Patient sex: M
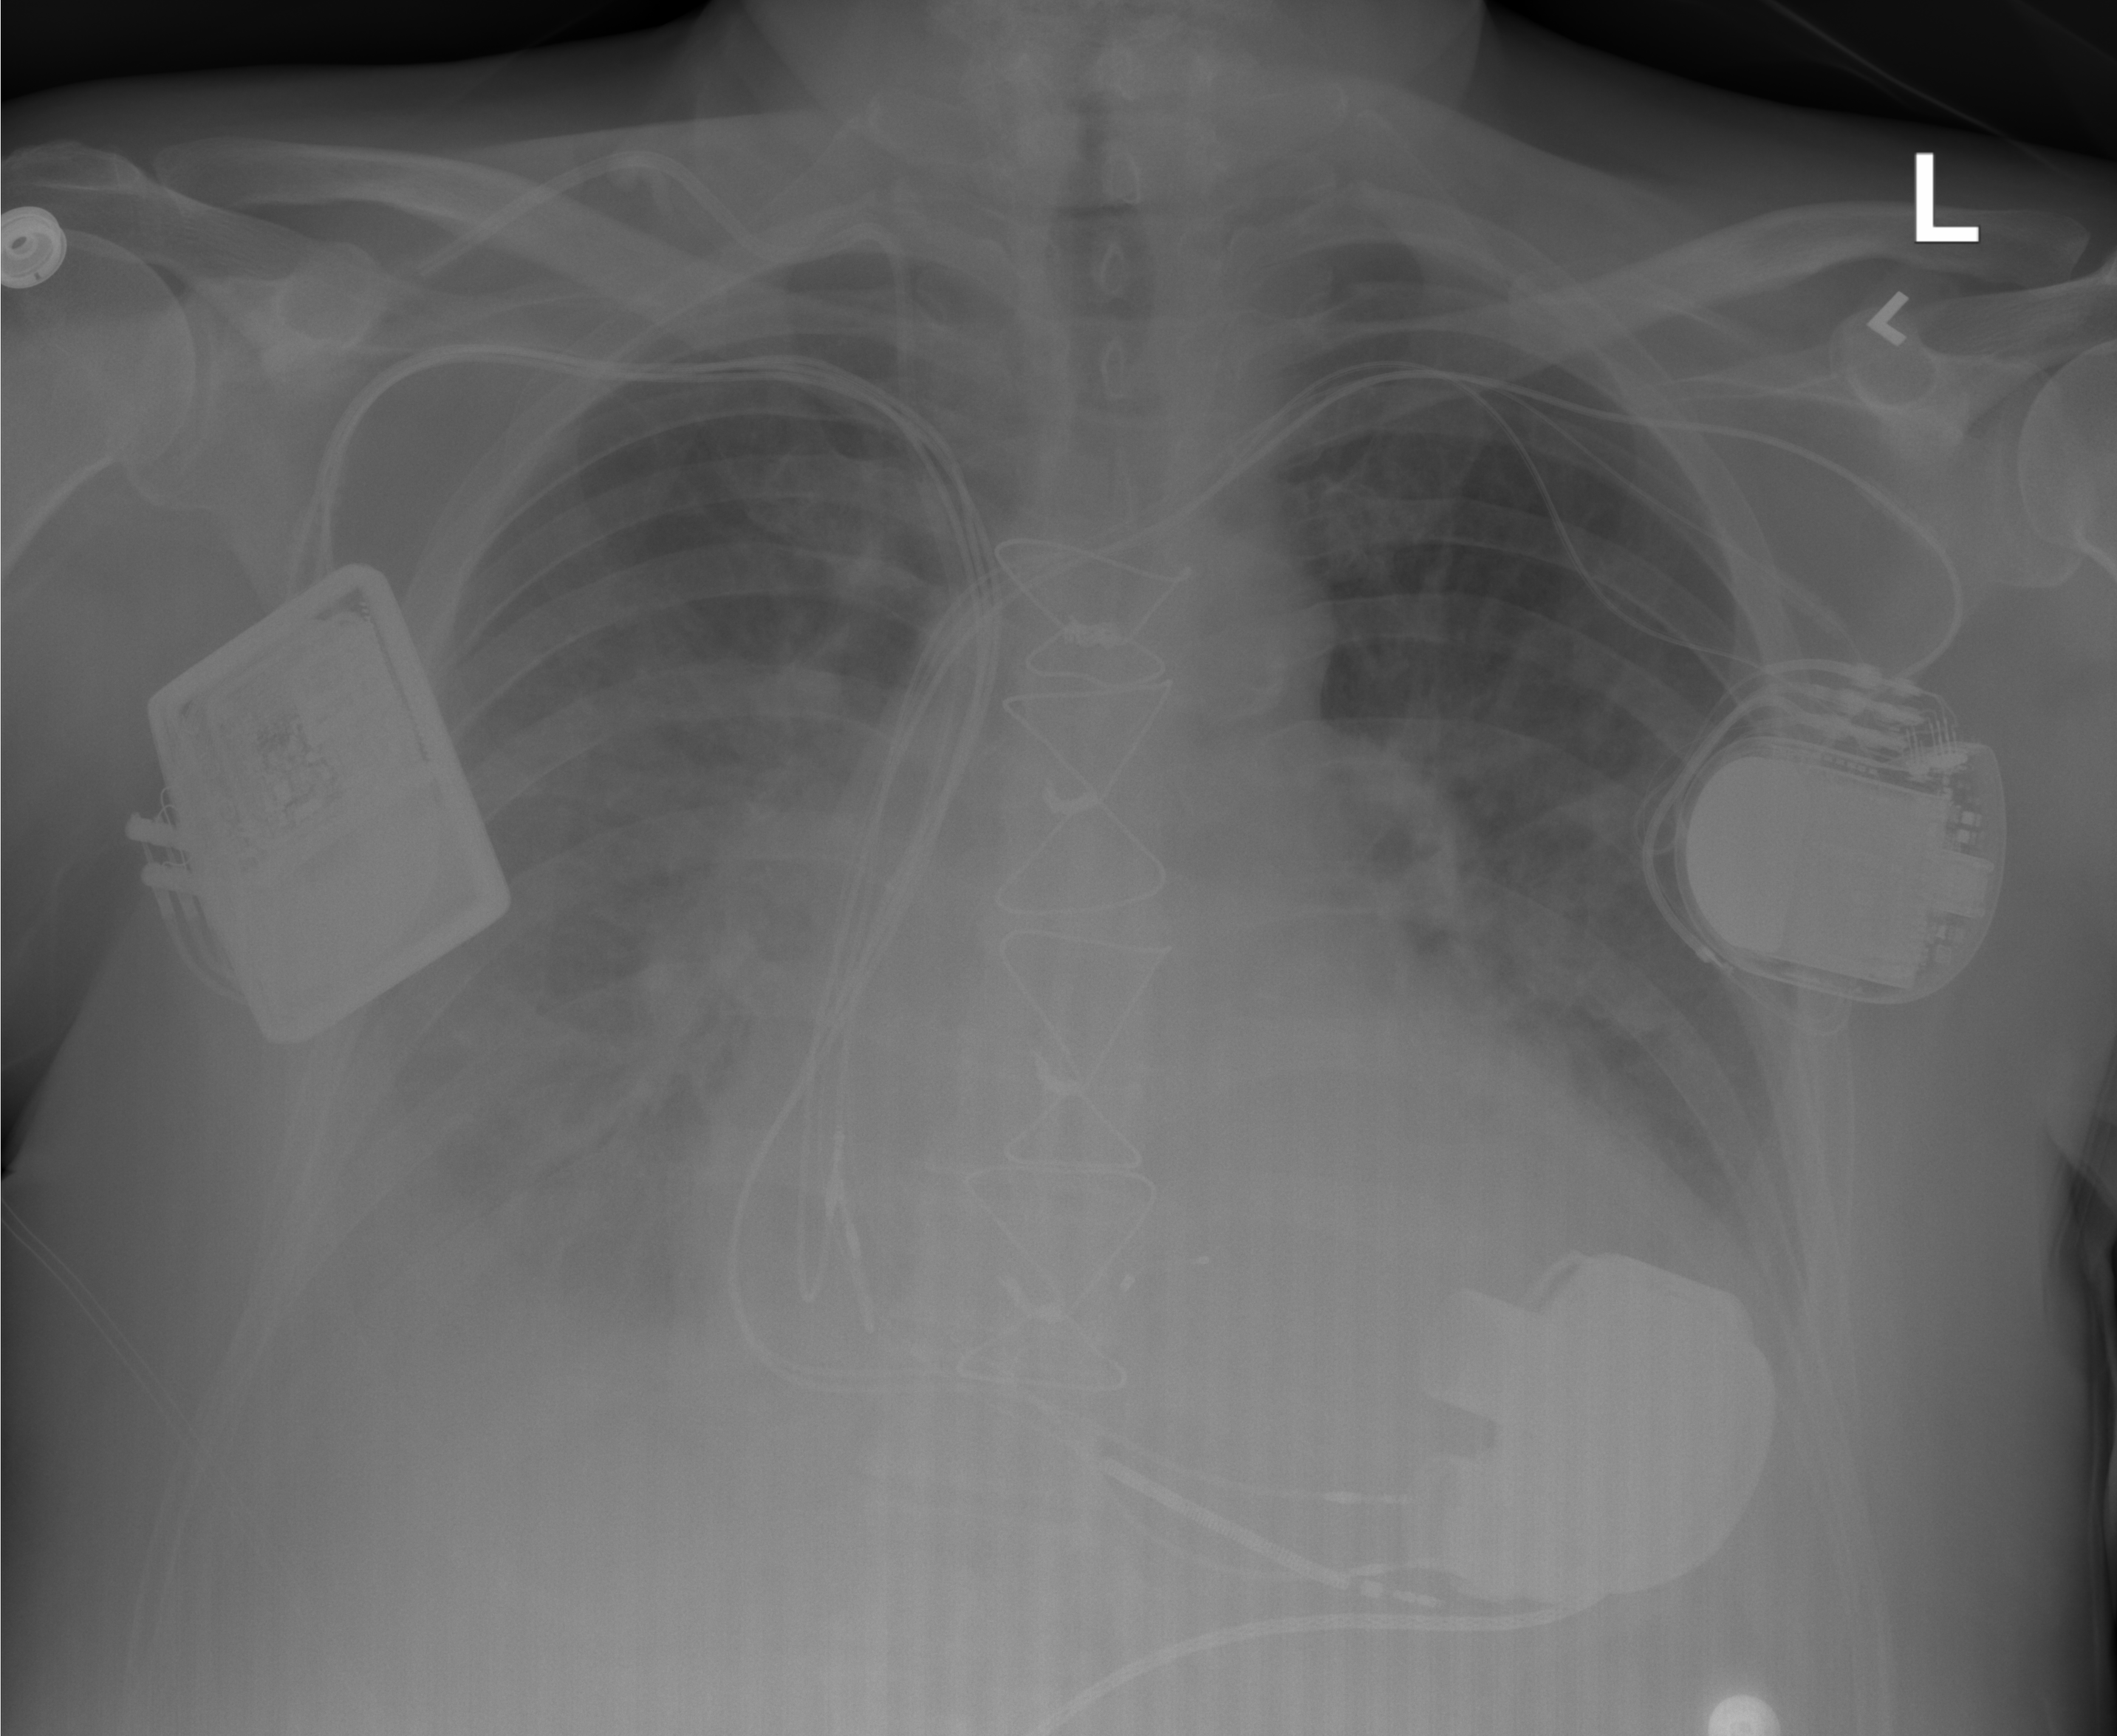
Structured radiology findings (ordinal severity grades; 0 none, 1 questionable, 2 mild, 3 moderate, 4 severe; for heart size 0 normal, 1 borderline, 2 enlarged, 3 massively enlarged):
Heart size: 2
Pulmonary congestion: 2
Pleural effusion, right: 3
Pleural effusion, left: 2
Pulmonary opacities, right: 0
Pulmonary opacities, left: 0
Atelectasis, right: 0
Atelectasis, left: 0